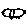
Label: bird